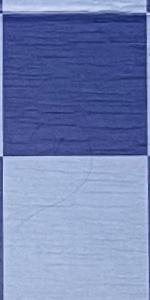
Label: Empty